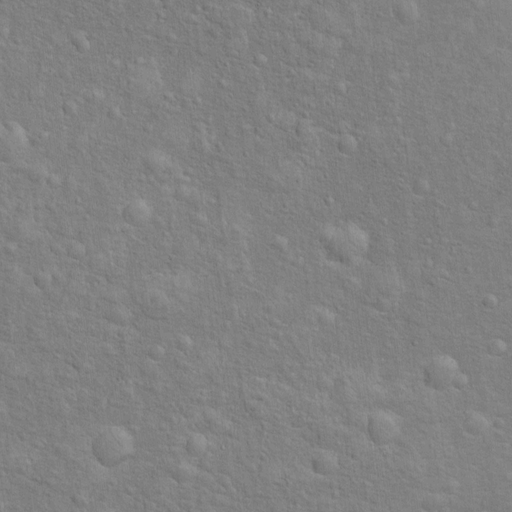
Classes present: Background